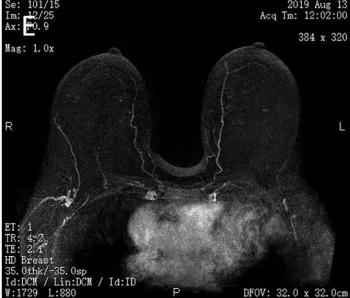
Magnetic resonance imaging (MRI) of bilateral breasts. (E) Capecitabine + FUL for 3 + months. The left breast lesion has disappeared. The yellow circle shows that left breast lesion.
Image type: radiology (mri)